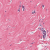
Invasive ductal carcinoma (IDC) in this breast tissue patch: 0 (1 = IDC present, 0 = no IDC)